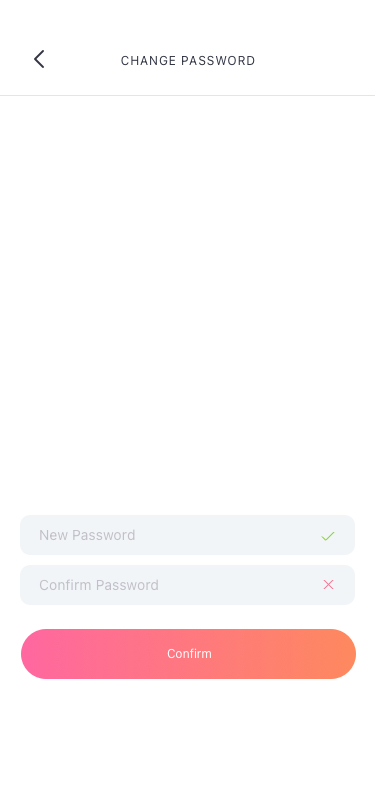
Text in this UI design:
CHANGE PASSWORD